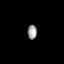
Tissue: lung
Cell type: Endothelial cells
Senescence score: 0.5822
Nuclear area (px): 135
Mean DAPI intensity: 151.126